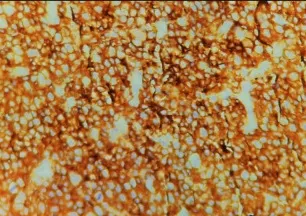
CD45 positive.
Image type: pathology (immunostaining)